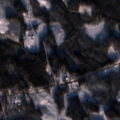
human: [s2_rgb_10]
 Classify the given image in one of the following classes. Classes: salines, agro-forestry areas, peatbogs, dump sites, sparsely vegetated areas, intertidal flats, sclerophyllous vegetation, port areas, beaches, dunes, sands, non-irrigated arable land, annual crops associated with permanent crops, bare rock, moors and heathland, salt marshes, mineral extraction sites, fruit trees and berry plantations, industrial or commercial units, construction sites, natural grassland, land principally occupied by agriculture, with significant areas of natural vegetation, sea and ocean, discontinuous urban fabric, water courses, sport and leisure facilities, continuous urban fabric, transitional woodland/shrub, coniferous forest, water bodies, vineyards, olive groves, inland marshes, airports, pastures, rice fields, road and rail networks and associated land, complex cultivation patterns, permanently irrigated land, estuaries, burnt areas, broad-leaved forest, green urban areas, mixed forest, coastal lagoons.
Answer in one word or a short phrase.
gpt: broad-leaved forest, coniferous forest, mixed forest, transitional woodland/shrub